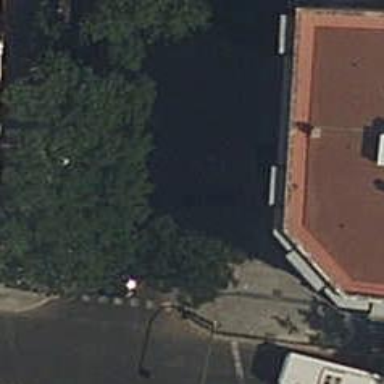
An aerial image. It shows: Motorcycle parking area.